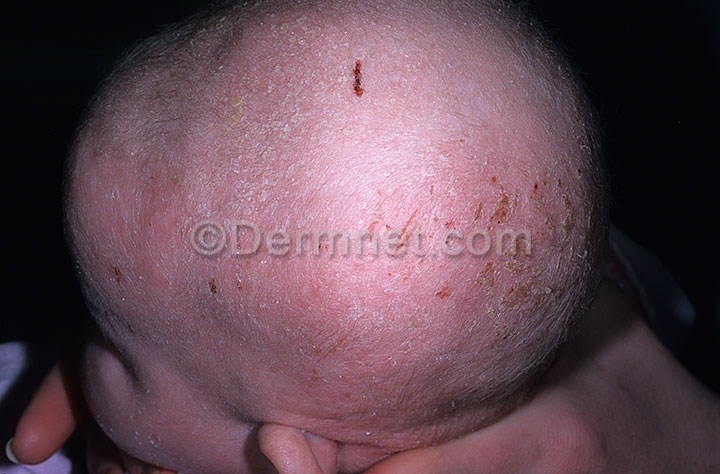
Disease: Atopic Dermatitis Photos